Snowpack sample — Snodgrass Mountain, Crested Butte, Colorado (2/4/25, 12:06 PM MST)
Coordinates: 38.923, -106.968
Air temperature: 35 °F
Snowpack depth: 80 cm
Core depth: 70 cm
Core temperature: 32 °F
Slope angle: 14°, slope face: 78°
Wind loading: low
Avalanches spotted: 0
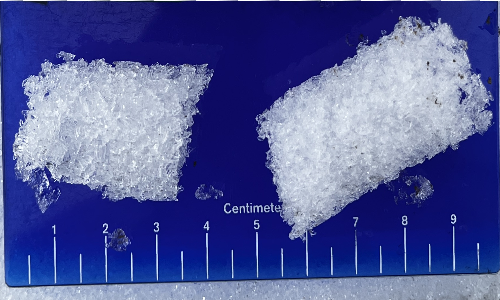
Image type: core
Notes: No avalanches nearby, unusually warm weather for the last month reported by residents, Collected 25 yards from treeline